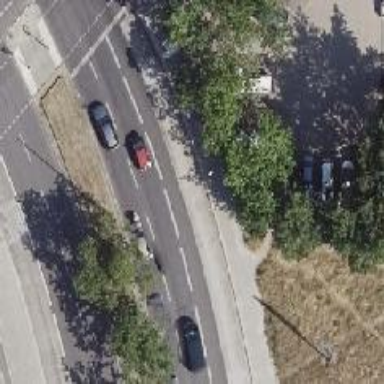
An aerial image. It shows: Secondary road with asphalt surface. There is bus lane on the right and shared bus and cycle lane on the right side as well.